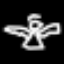
Label: angel